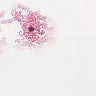
Metastatic tissue present: no